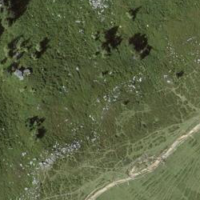
EUNIS habitat code: 26
Species observed at this site:
Gentianella campestris
Vaccinium uliginosum